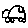
Label: car